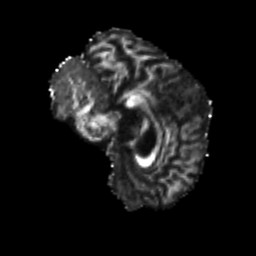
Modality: FA
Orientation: sagittal
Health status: ill
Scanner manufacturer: siemens
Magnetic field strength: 3 T
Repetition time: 13.7 s
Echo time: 0.098 s